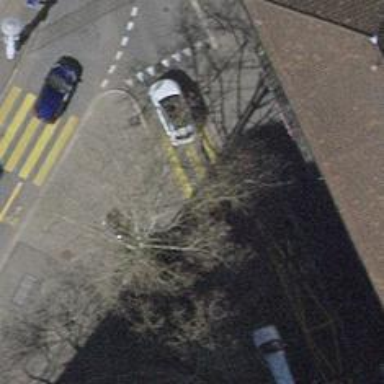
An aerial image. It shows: Kerb barrier.